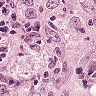
Metastatic tissue present: yes